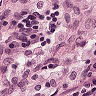
Metastatic tissue present: no